Field crop: tomato
Growth stage: 2
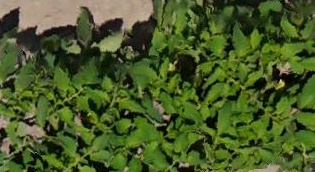
Species: tomato